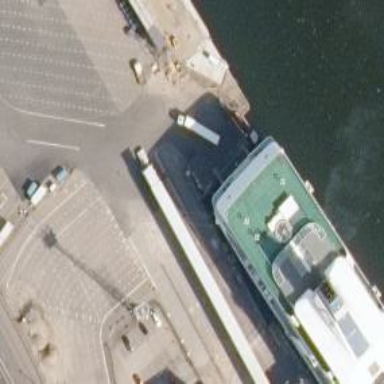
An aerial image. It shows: Ferry terminal.